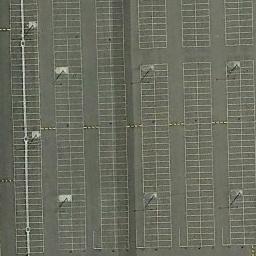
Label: parking_lot